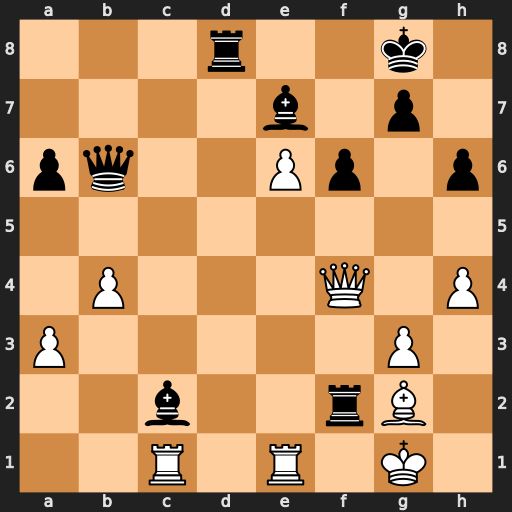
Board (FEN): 3r2k1/4b1p1/pq2Pp1p/8/1P3Q1P/P5P1/2b2rB1/2R1R1K1
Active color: w
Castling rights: -
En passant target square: -
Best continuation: Qxf2 Qxf2+ Kxf2